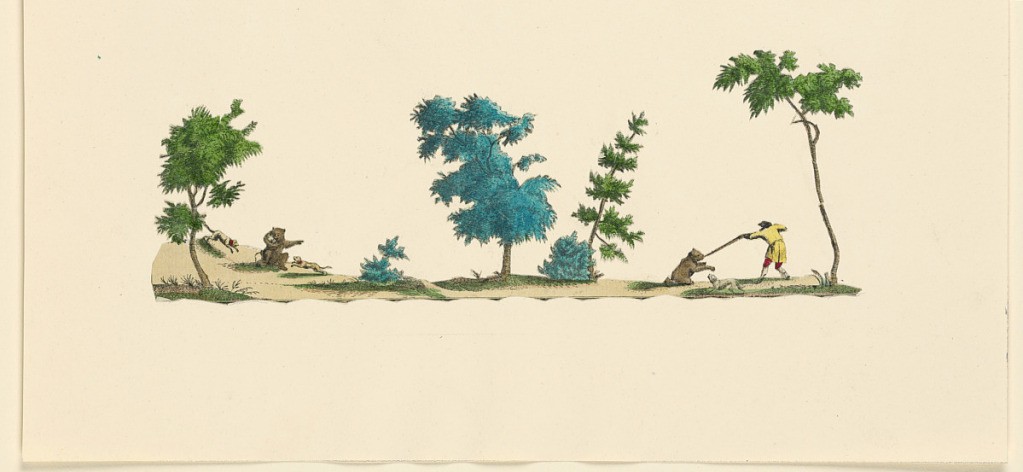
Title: Print
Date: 18th century
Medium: Black ink and watercolors on paper
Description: Horizontal strip: bear hunt. At left, a bear on its haunches crushes a hound with its foreleg as two other cogs rush it. At the right a hunter shoots a bear at close range. Colors green and brown, the hunter's coat yellow.